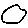
Label: circle